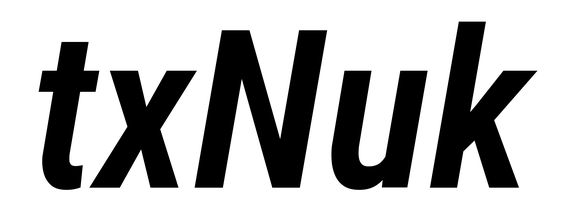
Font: Roboto-Italic_Condensed_SemiBold_Italic